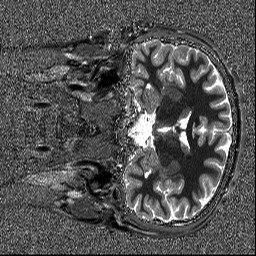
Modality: T1map
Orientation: coronal
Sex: male